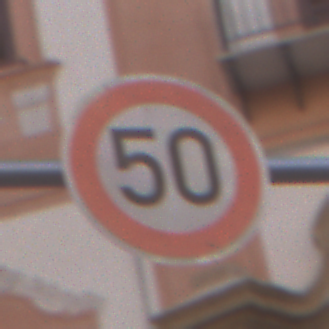
Verkehrszeichen: Geschwindigkeit50
Umgebung: Outdoor, Urban
Tageszeit: MorningAfternoon
Wetter: PartlyCloudy
Licht: Natural
Jahreszeit: NotSpecified
Kontrast: LowContrast